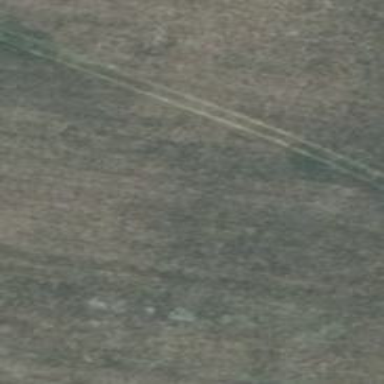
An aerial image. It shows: Grass track with grade5 track type.